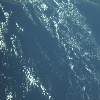
Label: water